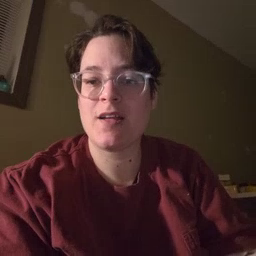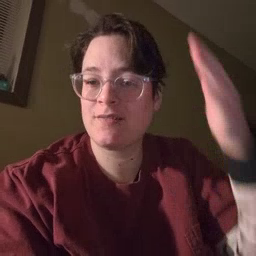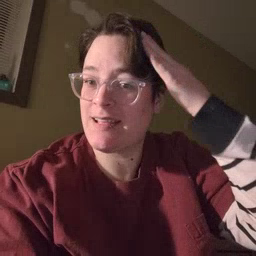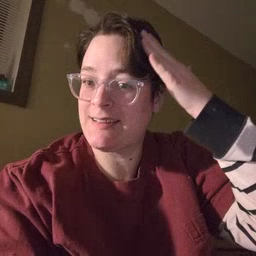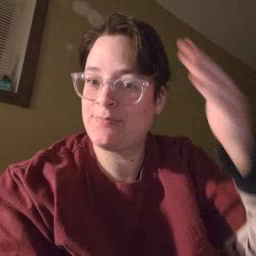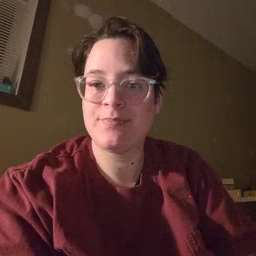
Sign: hat